Milling tool wear sample.
Tool blade image: 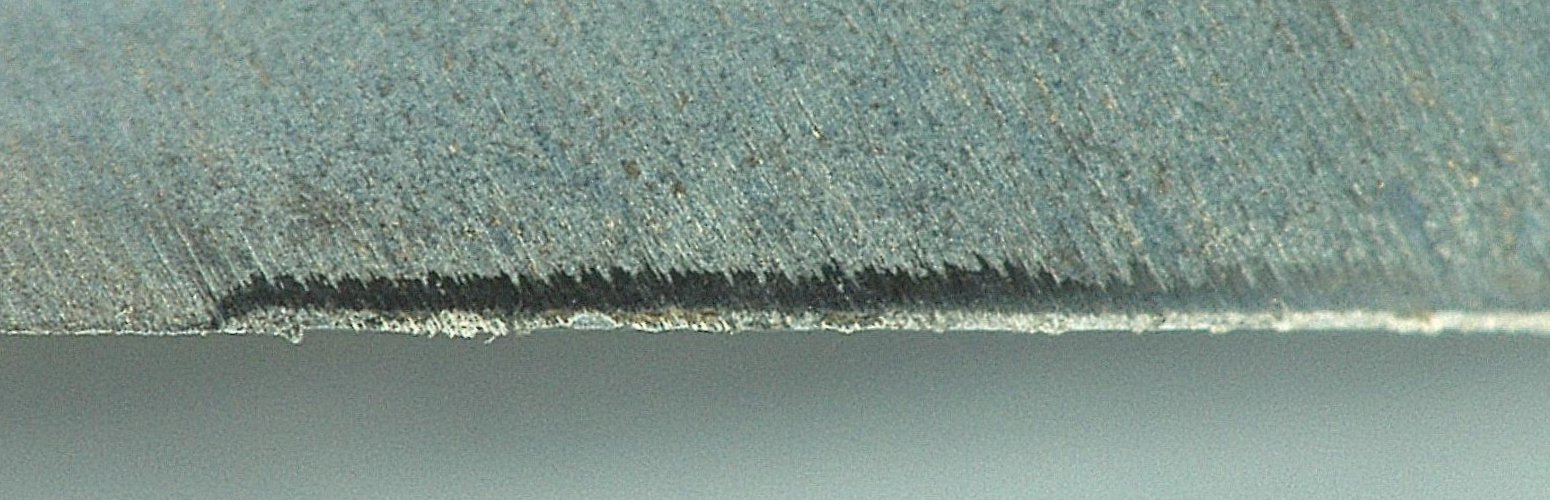
Chip image: 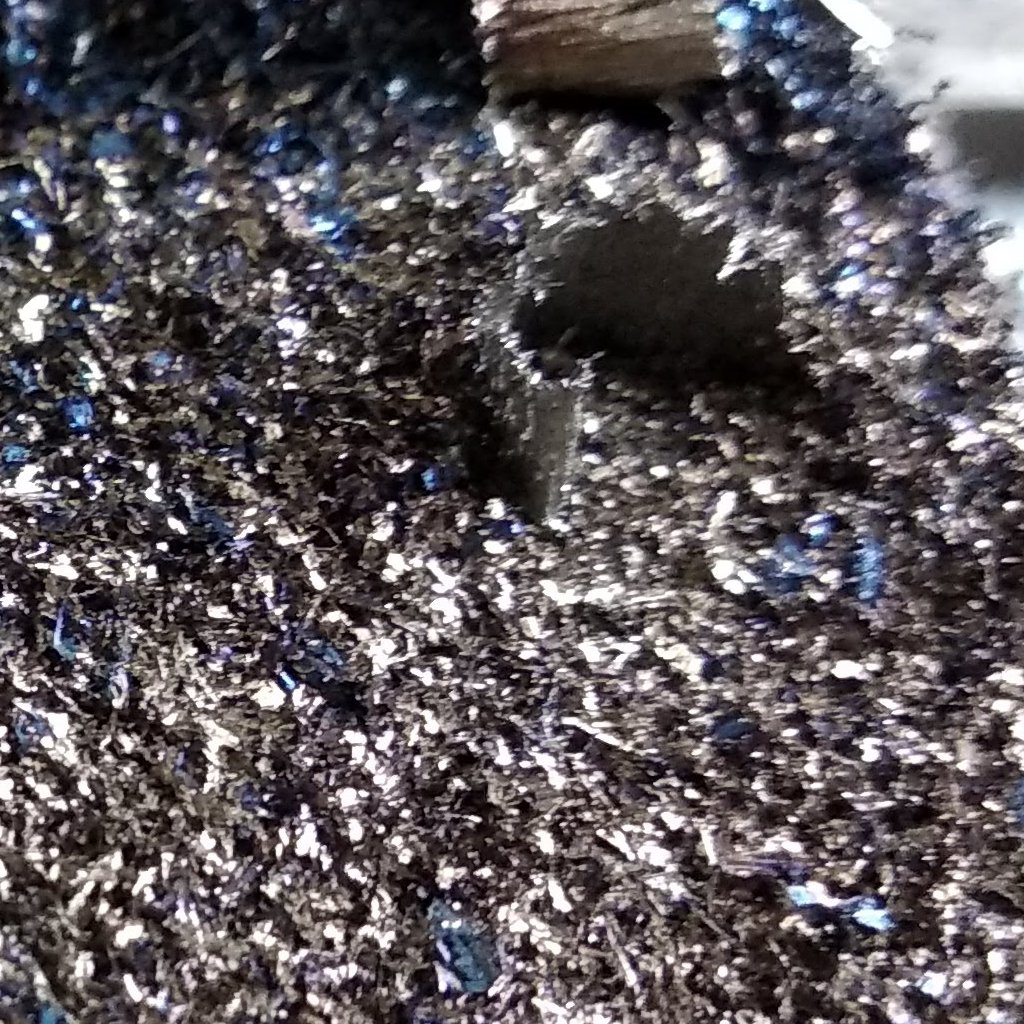
Workpiece image: 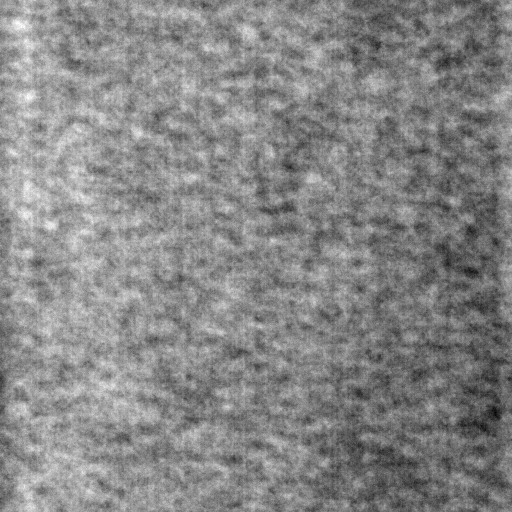
Tool wear state: used
Gaps: 0
Flank wear: 86.06
Overhang: 19.5
Force-signal Mel-spectrograms (X, Y, Z axes): 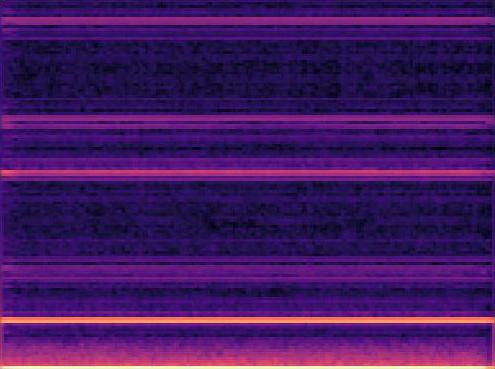 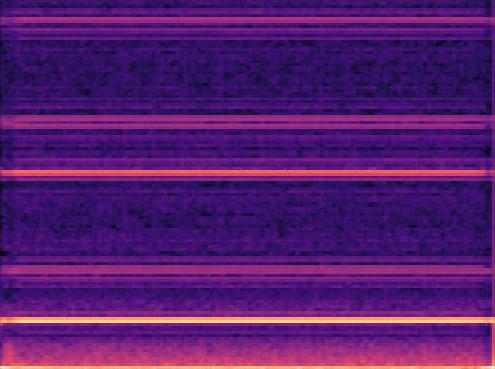 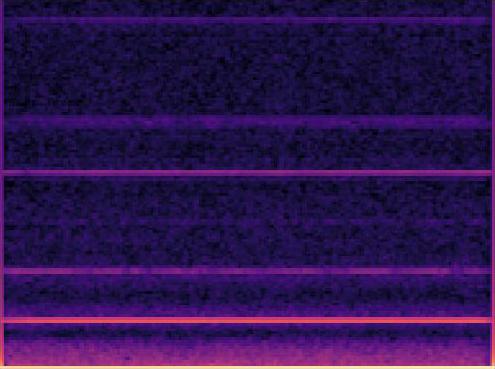
Force-signal scalograms (X, Y, Z axes): 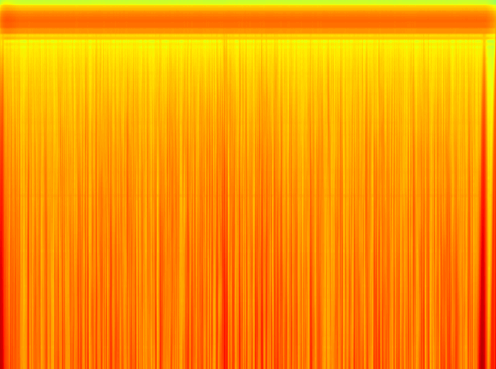 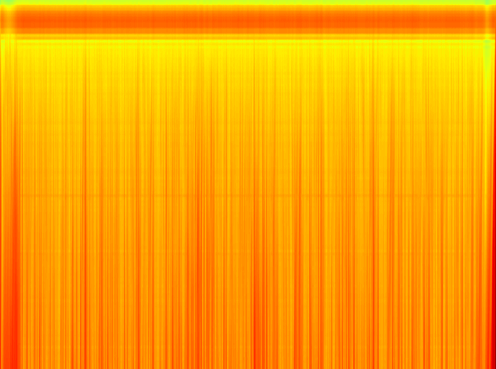 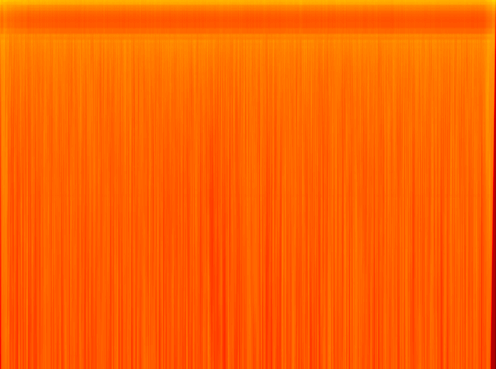
Force phase: steady_state_stabilization_wear